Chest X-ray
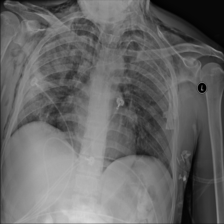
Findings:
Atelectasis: negative
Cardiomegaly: negative
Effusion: negative
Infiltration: negative
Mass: negative
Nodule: negative
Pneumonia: negative
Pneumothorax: negative
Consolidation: negative
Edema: negative
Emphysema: positive
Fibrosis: negative
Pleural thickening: negative
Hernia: negative